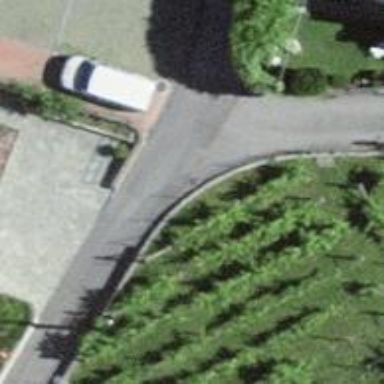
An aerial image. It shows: Vineyard.